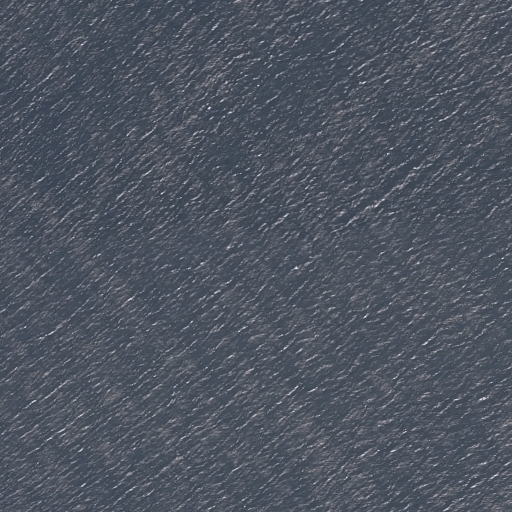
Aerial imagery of bar in Maine named Beaumont Ledge containing only open water